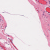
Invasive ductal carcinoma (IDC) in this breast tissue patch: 0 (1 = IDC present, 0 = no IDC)